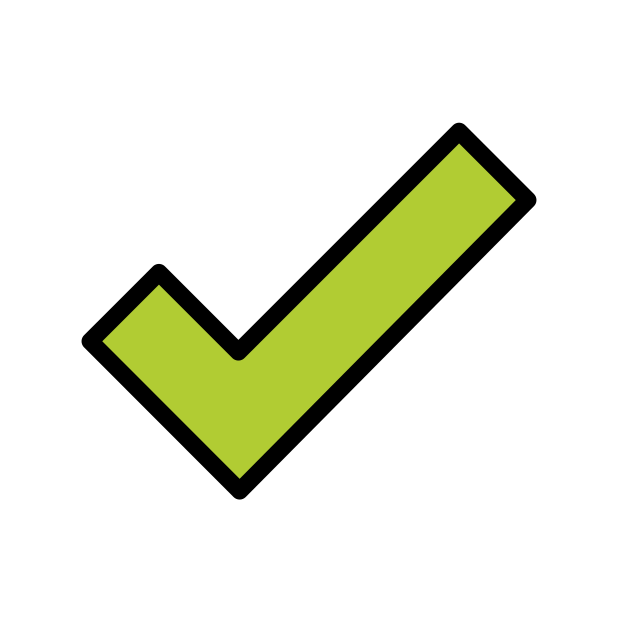
Emoji: ✔
Name: heavy check mark
Unicode: 0x2714